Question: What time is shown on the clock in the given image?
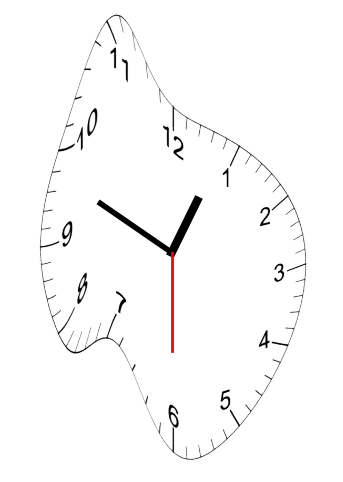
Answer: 12:48:30